Brain MRI, t2w sequence, axial 2D slice.
Patient: age 34, sex M, weight 95 kg, height 1.95 m
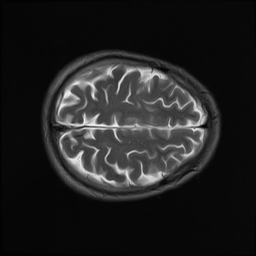